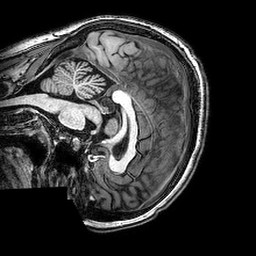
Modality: T1w
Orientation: sagittal
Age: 25
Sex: female
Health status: healthy
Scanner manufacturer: philips
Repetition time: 0.00815 s
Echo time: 0.00373 s